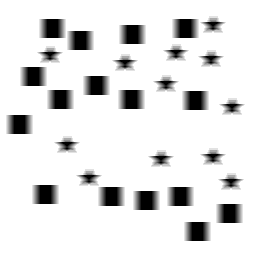
Squares: 16
Triangles: 0
Stars: 12
Total shapes: 28